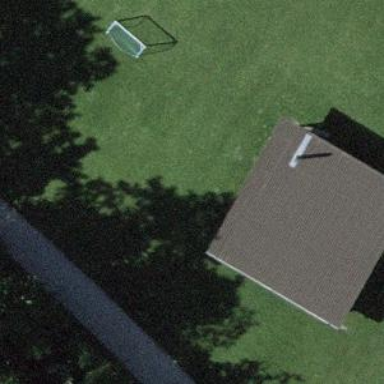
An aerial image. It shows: Picnic shelter designed for outdoor gatherings.